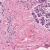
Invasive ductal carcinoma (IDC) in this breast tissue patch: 0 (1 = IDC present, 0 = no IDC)